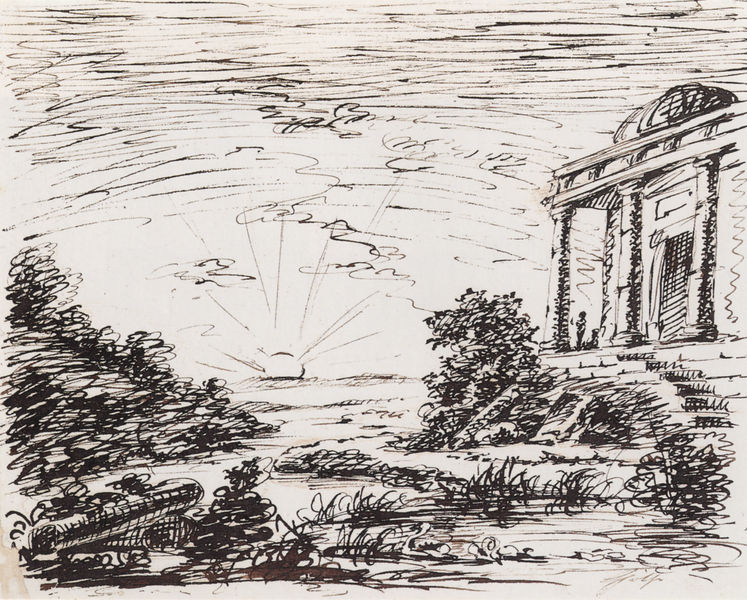
Titel: Tempel am See bei tiefstehender Sonne
Künstler: Johann Wolfgang Goethe
Standort: Berlin
Institution: Kupferstichkabinett
Schlagwörter: baum, berg, blätter, feder, himmel, mann, meer, schatten, weiß, wolken, bäume, fluss, landschaft, menschen, see, ufer, äste, grau, hintergrund, holz, licht, schwarz, skizze, säule, säulen, tür, zeichnung, anlage, dach, gebäude, gras, haus, park, rasen, schloss, tiere, wiese, wolke, architektur, mensch, sockel, stehen, stein, steine, signatur, ast, baumstamm, dämmerung, erde, gräser, horizont, hügel, morgen, natur, sonnenaufgang, stamm, strauch, vögel, busch, büsche, gebüsch, gewässer, gitter, sonne, sträucher, decke, drei, klassizismus, pflanze, pflanzen, anhöhe, skulptur, statue, schnell, schwung, schwan, studie, berge, mauer, grafik, graphik, hecke, schattierung, schattierungen, sonnenuntergang, linien, türe, idylle, kuppel, treppe, treppen, untergang, column, columns, palace, stairs, steps, white, window, women, black, duktus, gray, old, aufgang, stufe, stufen, grashalme, striche, tor, eingang, tusche, kolonnade, ruine, sonnenstrahl, antike, strahlen, linie, kohle, idyll, schwarzweiss, schraffur, schraffuren, radierung, illustration, strich, entwurf, tinte, architrav, kapitelle, kapitell, fries, scheite, gesims, skulpturen, statuen, buschwerk, cloud, clouds, greek, sky, tree, sonnenstrahlen, building, hill, landscape, nature, sun, trees, claude, filla, wolkne, tempel, temple, gestrüpp, grashalm, stäucher, grass, bushes, entrance, plants, dorisch, drawing, line, monochrome, sketch, birds, pen, stam, böden, filz, raster, landsitz, door, person, gebälk, federzeichnung, zeichung, dome, ink, gestrichelt, ground, kringel, shine, study, zeichnnung, pencil, lines, flüchtig, bush, weiiß, lorrain, holzscheit, scheit, sunset, shadows, gekritzel, sunrise, claude lorrain, stones, doorway, kritzel, squiggles, vines, beams, grafie, blocks, gestrichel, log, 1860, pillars, sund, rays, quick, handdrawn, sonnenuntgergang, swans, закат